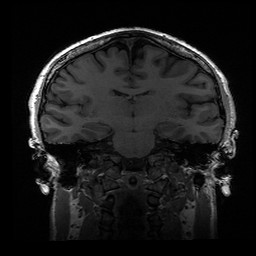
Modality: T1w
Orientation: coronal